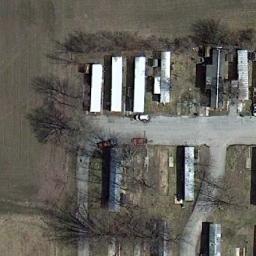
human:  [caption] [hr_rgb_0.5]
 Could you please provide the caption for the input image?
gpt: There are many buildings in the mobile home park .

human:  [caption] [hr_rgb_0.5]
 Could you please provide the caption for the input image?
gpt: The mobile home park is on the bare land next to the road .

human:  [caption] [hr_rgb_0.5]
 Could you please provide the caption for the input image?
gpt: There are four rows of white mobile homes and a U-shaped path .

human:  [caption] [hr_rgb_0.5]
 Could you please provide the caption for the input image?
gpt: The mobile home park has some mobile homes and bare trees on the grass .

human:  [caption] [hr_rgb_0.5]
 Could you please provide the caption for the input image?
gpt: There are some buildings and withered trees in the mobile home park .